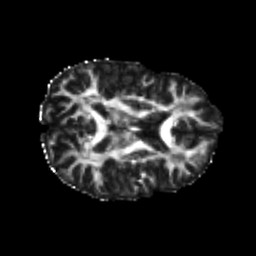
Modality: FA
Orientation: axial
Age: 26
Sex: male
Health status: healthy
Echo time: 0.074 s